Question: I would like to fill the transparent part of an image with another image in iOS.
I have tried some stuff with 'UIGraphicsContext', but I can't get it working because I've never used that before.
Here is the image:

Some code I tried:
'''
UIImageView *v = [[UIImageView alloc] initWithFrame:CGRectMake(100, 100, 70, 70)];
UIGraphicsBeginImageContextWithOptions(v.frame.size, YES, 0);
CGContextRef context = UIGraphicsGetCurrentContext();
// beach image
UIImage *img = [UIImage imageNamed:@"zivogosce_camping_05.jpg"];
//[img drawInRect:CGRectMake(2, 0, 12, 12)];
UIImage *annotationImg = [UIImage imageNamed:@"custom_annotation"];
[annotationImg drawAtPoint:CGPointMake(0, 0)];
CGContextSetFillColorWithColor(context, [[UIColor colorWithPatternImage:img] CGColor]);
CGContextFillRect(context, CGRectMake(0, 0, 50, 50));
CGContextDrawImage(context, CGRectMake(0, 0, v.frame.size.width, v.frame.size.height), [annotationImg CGImage]);
UIImage *newImage = UIGraphicsGetImageFromCurrentImageContext();
[v setImage:newImage];
UIGraphicsEndImageContext();
'''
But images don't fit well...
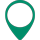
Answer: Here's how I would do it:
You can make a clipping path in the shape of the circle by doing something like this:
'''
CGContextSaveGState(context);
CGRect circleRect = CGRectMake(circleCenter.x - radius, circleCenter.y - radius, radius * 2.0, radius * 2.0);
CGContextAddEllipseInRect (context, circleRect);
CGContextClip(context);
// ... do whatever you need to in order to draw the inner image ...
CGContextRestoreGState(context);
// ... draw the transparent png ...
'''
Setting a clipping path will cause drawing to only happen within the path. When you restore the state, it removes the clipping path (or rather sets it back to its previous value which is usually allowing it to draw to the entire canvas).